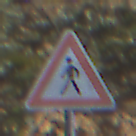
Verkehrszeichen: FussgaengerRechts
Umgebung: Outdoor, Nature
Tageszeit: MorningAfternoon
Wetter: Clear
Licht: Natural
Jahreszeit: NotSpecified
Kontrast: HighContrast